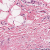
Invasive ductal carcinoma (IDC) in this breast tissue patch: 0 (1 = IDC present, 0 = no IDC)